Question: Ok all I'm trying to do is change the Text color of the currently selected PagerTabStrip, <URL>'? It should be noted that I'm using CustomPagerSlidingTabStrip.

'''
@Override
public void onPageSelected(int position) {
pagerTabStrip.getChildAt(position).setBackgroundColor(getResources().getColor(R.color.dark_blue));
}
'''
Custom Class I'm using for PagerTabStrip:
'''
public class CustomPagerSlidingTabStrip extends HorizontalScrollView {
public interface IconTabProvider {
public int getPageIconResId(int position);
}
// @formatter:off
private static final int[] ATTRS = new int[] {
android.R.attr.textSize,
android.R.attr.textColor
};
// @formatter:on
private LinearLayout.LayoutParams defaultTabLayoutParams;
private LinearLayout.LayoutParams expandedTabLayoutParams;
private final PageListener pageListener = new PageListener();
public OnPageChangeListener delegatePageListener;
private LinearLayout tabsContainer;
private ViewPager pager;
private int tabCount;
private int currentPosition = 0;
private float currentPositionOffset = 0f;
private Paint rectPaint;
private Paint dividerPaint;
private int indicatorColor = 0xFF666666;
private int underlineColor = 0x1A000000;
private int dividerColor = 0x1A000000;
private boolean shouldExpand = false;
private boolean textAllCaps = true;
private int scrollOffset = 52;
private int indicatorHeight = 8;
private int underlineHeight = 2;
private int dividerPadding = 12;
private int tabPadding = 24;
private int dividerWidth = 1;
private int tabTextSize = 12;
private int tabTextColor = 0xFF666666;
private Typeface tabTypeface = null;
private int tabTypefaceStyle = Typeface.BOLD;
private int lastScrollX = 0;
private int tabBackgroundResId = R.drawable.background_tab;
private Locale locale;
public CustomPagerSlidingTabStrip(Context context) {
this(context, null);
}
public CustomPagerSlidingTabStrip(Context context, AttributeSet attrs) {
this(context, attrs, 0);
}
public CustomPagerSlidingTabStrip(Context context, AttributeSet attrs, int defStyle) {
super(context, attrs, defStyle);
setFillViewport(true);
setWillNotDraw(false);
tabsContainer = new LinearLayout(context);
tabsContainer.setOrientation(LinearLayout.HORIZONTAL);
tabsContainer.setLayoutParams(new LayoutParams(LayoutParams.MATCH_PARENT, LayoutParams.MATCH_PARENT));
addView(tabsContainer);
DisplayMetrics dm = getResources().getDisplayMetrics();
scrollOffset = (int) TypedValue.applyDimension(TypedValue.COMPLEX_UNIT_DIP, scrollOffset, dm);
indicatorHeight = (int) TypedValue.applyDimension(TypedValue.COMPLEX_UNIT_DIP, indicatorHeight, dm);
underlineHeight = (int) TypedValue.applyDimension(TypedValue.COMPLEX_UNIT_DIP, underlineHeight, dm);
dividerPadding = (int) TypedValue.applyDimension(TypedValue.COMPLEX_UNIT_DIP, dividerPadding, dm);
tabPadding = (int) TypedValue.applyDimension(TypedValue.COMPLEX_UNIT_DIP, tabPadding, dm);
dividerWidth = (int) TypedValue.applyDimension(TypedValue.COMPLEX_UNIT_DIP, dividerWidth, dm);
tabTextSize = (int) TypedValue.applyDimension(TypedValue.COMPLEX_UNIT_SP, tabTextSize, dm);
// get system attrs (android:textSize and android:textColor)
TypedArray a = context.obtainStyledAttributes(attrs, ATTRS);
tabTextSize = a.getDimensionPixelSize(0, tabTextSize);
tabTextColor = a.getColor(1, tabTextColor);
a.recycle();
// get custom attrs
a = context.obtainStyledAttributes(attrs, R.styleable.PagerSlidingTabStrip);
indicatorColor = a.getColor(R.styleable.PagerSlidingTabStrip_pstsIndicatorColor, indicatorColor);
underlineColor = a.getColor(R.styleable.PagerSlidingTabStrip_pstsUnderlineColor, underlineColor);
dividerColor = a.getColor(R.styleable.PagerSlidingTabStrip_pstsDividerColor, dividerColor);
indicatorHeight = a.getDimensionPixelSize(R.styleable.PagerSlidingTabStrip_pstsIndicatorHeight, indicatorHeight);
underlineHeight = a.getDimensionPixelSize(R.styleable.PagerSlidingTabStrip_pstsUnderlineHeight, underlineHeight);
dividerPadding = a.getDimensionPixelSize(R.styleable.PagerSlidingTabStrip_pstsDividerPadding, dividerPadding);
tabPadding = a.getDimensionPixelSize(R.styleable.PagerSlidingTabStrip_pstsTabPaddingLeftRight, tabPadding);
tabBackgroundResId = a.getResourceId(R.styleable.PagerSlidingTabStrip_pstsTabBackground, tabBackgroundResId);
shouldExpand = a.getBoolean(R.styleable.PagerSlidingTabStrip_pstsShouldExpand, shouldExpand);
scrollOffset = a.getDimensionPixelSize(R.styleable.PagerSlidingTabStrip_pstsScrollOffset, scrollOffset);
textAllCaps = a.getBoolean(R.styleable.PagerSlidingTabStrip_pstsTextAllCaps, textAllCaps);
a.recycle();
rectPaint = new Paint();
rectPaint.setAntiAlias(true);
rectPaint.setStyle(Style.FILL);
dividerPaint = new Paint();
dividerPaint.setAntiAlias(true);
dividerPaint.setStrokeWidth(dividerWidth);
defaultTabLayoutParams = new LinearLayout.LayoutParams(LayoutParams.WRAP_CONTENT, LayoutParams.MATCH_PARENT);
expandedTabLayoutParams = new LinearLayout.LayoutParams(0, LayoutParams.MATCH_PARENT, 1.0f);
if (locale == null) {
locale = getResources().getConfiguration().locale;
}
}
public void setViewPager(ViewPager pager) {
this.pager = pager;
if (pager.getAdapter() == null) {
throw new IllegalStateException("ViewPager does not have adapter instance.");
}
pager.setOnPageChangeListener(pageListener);
notifyDataSetChanged();
}
public void setOnPageChangeListener(OnPageChangeListener listener) {
this.delegatePageListener = listener;
}
public void notifyDataSetChanged() {
tabsContainer.removeAllViews();
tabCount = pager.getAdapter().getCount();
for (int i = 0; i < tabCount; i++) {
if (pager.getAdapter() instanceof IconTabProvider) {
addIconTab(i, ((IconTabProvider) pager.getAdapter()).getPageIconResId(i));
} else {
addTextTab(i, pager.getAdapter().getPageTitle(i).toString());
}
}
updateTabStyles();
getViewTreeObserver().addOnGlobalLayoutListener(new OnGlobalLayoutListener() {
@SuppressWarnings("deprecation")
@SuppressLint("NewApi")
@Override
public void onGlobalLayout() {
if (Build.VERSION.SDK_INT < Build.VERSION_CODES.JELLY_BEAN) {
getViewTreeObserver().removeGlobalOnLayoutListener(this);
} else {
getViewTreeObserver().removeOnGlobalLayoutListener(this);
}
currentPosition = pager.getCurrentItem();
scrollToChild(currentPosition, 0);
}
});
}
private void addTextTab(final int position, String title) {
TextView tab = new TextView(getContext());
tab.setText(title);
tab.setGravity(Gravity.CENTER);
tab.setSingleLine();
addTab(position, tab);
}
private void addIconTab(final int position, int resId) {
ImageButton tab = new ImageButton(getContext());
tab.setImageResource(resId);
addTab(position, tab);
}
private void addTab(final int position, View tab) {
tab.setFocusable(true);
tab.setOnClickListener(new OnClickListener() {
@Override
public void onClick(View v) {
pager.setCurrentItem(position);
}
});
tab.setPadding(tabPadding, 0, tabPadding, 0);
tabsContainer.addView(tab, position, shouldExpand ? expandedTabLayoutParams : defaultTabLayoutParams);
}
private void updateTabStyles() {
for (int i = 0; i < tabCount; i++) {
View v = tabsContainer.getChildAt(i);
v.setBackgroundResource(tabBackgroundResId);
if (v instanceof TextView) {
TextView tab = (TextView) v;
tab.setTextSize(TypedValue.COMPLEX_UNIT_PX, tabTextSize);
tab.setTypeface(Typeface.createFromAsset(getContext().getAssets(), "fonts/fontawesome-webfont.ttf"), tabTypefaceStyle);
tab.setTextColor(tabTextColor);
// setAllCaps() is only available from API 14, so the upper case is made manually if we are on a
// pre-ICS-build
if (textAllCaps) {
if (Build.VERSION.SDK_INT >= Build.VERSION_CODES.ICE_CREAM_SANDWICH) {
tab.setAllCaps(true);
} else {
tab.setText(tab.getText().toString().toUpperCase(locale));
}
}
}
}
}
private void scrollToChild(int position, int offset) {
if (tabCount == 0) {
return;
}
int newScrollX = tabsContainer.getChildAt(position).getLeft() + offset;
if (position > 0 || offset > 0) {
newScrollX -= scrollOffset;
}
if (newScrollX != lastScrollX) {
lastScrollX = newScrollX;
scrollTo(newScrollX, 0);
}
}
@Override
protected void onDraw(Canvas canvas) {
super.onDraw(canvas);
if (isInEditMode() || tabCount == 0) {
return;
}
final int height = getHeight();
// draw indicator line
rectPaint.setColor(indicatorColor);
// default: line below current tab
View currentTab = tabsContainer.getChildAt(currentPosition);
float lineLeft = currentTab.getLeft();
float lineRight = currentTab.getRight();
// if there is an offset, start interpolating left and right coordinates between current and next tab
if (currentPositionOffset > 0f && currentPosition < tabCount - 1) {
View nextTab = tabsContainer.getChildAt(currentPosition + 1);
final float nextTabLeft = nextTab.getLeft();
final float nextTabRight = nextTab.getRight();
lineLeft = (currentPositionOffset * nextTabLeft + (1f - currentPositionOffset) * lineLeft);
lineRight = (currentPositionOffset * nextTabRight + (1f - currentPositionOffset) * lineRight);
}
canvas.drawRect(lineLeft, height - indicatorHeight, lineRight, height, rectPaint);
// draw underline
rectPaint.setColor(underlineColor);
canvas.drawRect(0, height - underlineHeight, tabsContainer.getWidth(), height, rectPaint);
// draw divider
dividerPaint.setColor(dividerColor);
for (int i = 0; i < tabCount - 1; i++) {
View tab = tabsContainer.getChildAt(i);
canvas.drawLine(tab.getRight(), dividerPadding, tab.getRight(), height - dividerPadding, dividerPaint);
}
}
private class PageListener implements OnPageChangeListener {
@Override
public void onPageScrolled(int position, float positionOffset, int positionOffsetPixels) {
currentPosition = position;
currentPositionOffset = positionOffset;
scrollToChild(position, (int) (positionOffset * tabsContainer.getChildAt(position).getWidth()));
invalidate();
if (delegatePageListener != null) {
delegatePageListener.onPageScrolled(position, positionOffset, positionOffsetPixels);
}
}
@Override
public void onPageScrollStateChanged(int state) {
if (state == ViewPager.SCROLL_STATE_IDLE) {
scrollToChild(pager.getCurrentItem(), 0);
}
if (delegatePageListener != null) {
delegatePageListener.onPageScrollStateChanged(state);
}
}
@Override
public void onPageSelected(int position) {
if (delegatePageListener != null) {
delegatePageListener.onPageSelected(position);
}
}
}
public void setIndicatorColor(int indicatorColor) {
this.indicatorColor = indicatorColor;
invalidate();
}
public void setIndicatorColorResource(int resId) {
this.indicatorColor = getResources().getColor(resId);
invalidate();
}
public int getIndicatorColor() {
return this.indicatorColor;
}
public void setIndicatorHeight(int indicatorLineHeightPx) {
this.indicatorHeight = indicatorLineHeightPx;
invalidate();
}
public int getIndicatorHeight() {
return indicatorHeight;
}
public void setUnderlineColor(int underlineColor) {
this.underlineColor = underlineColor;
invalidate();
}
public void setUnderlineColorResource(int resId) {
this.underlineColor = getResources().getColor(resId);
invalidate();
}
public int getUnderlineColor() {
return underlineColor;
}
public void setDividerColor(int dividerColor) {
this.dividerColor = dividerColor;
invalidate();
}
public void setDividerColorResource(int resId) {
this.dividerColor = getResources().getColor(resId);
invalidate();
}
public int getDividerColor() {
return dividerColor;
}
public void setUnderlineHeight(int underlineHeightPx) {
this.underlineHeight = underlineHeightPx;
invalidate();
}
public int getUnderlineHeight() {
return underlineHeight;
}
public void setDividerPadding(int dividerPaddingPx) {
this.dividerPadding = dividerPaddingPx;
invalidate();
}
public int getDividerPadding() {
return dividerPadding;
}
public void setScrollOffset(int scrollOffsetPx) {
this.scrollOffset = scrollOffsetPx;
invalidate();
}
public int getScrollOffset() {
return scrollOffset;
}
public void setShouldExpand(boolean shouldExpand) {
this.shouldExpand = shouldExpand;
requestLayout();
}
public boolean getShouldExpand() {
return shouldExpand;
}
public boolean isTextAllCaps() {
return textAllCaps;
}
public void setAllCaps(boolean textAllCaps) {
this.textAllCaps = textAllCaps;
}
public void setTextSize(int textSizePx) {
this.tabTextSize = textSizePx;
updateTabStyles();
}
public int getTextSize() {
return tabTextSize;
}
public void setTextColor(int textColor) {
this.tabTextColor = textColor;
updateTabStyles();
}
public void setTextColorResource(int resId) {
this.tabTextColor = getResources().getColor(resId);
updateTabStyles();
}
public int getTextColor() {
return tabTextColor;
}
public void setTypeface(Typeface typeface, int style) {
this.tabTypeface = typeface;
this.tabTypefaceStyle = style;
updateTabStyles();
}
public void setTabBackground(int resId) {
this.tabBackgroundResId = resId;
}
public int getTabBackground() {
return tabBackgroundResId;
}
public void setTabPaddingLeftRight(int paddingPx) {
this.tabPadding = paddingPx;
updateTabStyles();
}
public int getTabPaddingLeftRight() {
return tabPadding;
}
@Override
public void onRestoreInstanceState(Parcelable state) {
SavedState savedState = (SavedState) state;
super.onRestoreInstanceState(savedState.getSuperState());
currentPosition = savedState.currentPosition;
requestLayout();
}
@Override
public Parcelable onSaveInstanceState() {
Parcelable superState = super.onSaveInstanceState();
SavedState savedState = new SavedState(superState);
savedState.currentPosition = currentPosition;
return savedState;
}
static class SavedState extends BaseSavedState {
int currentPosition;
public SavedState(Parcelable superState) {
super(superState);
}
private SavedState(Parcel in) {
super(in);
currentPosition = in.readInt();
}
@Override
public void writeToParcel(Parcel dest, int flags) {
super.writeToParcel(dest, flags);
dest.writeInt(currentPosition);
}
public static final Creator<SavedState> CREATOR = new Creator<SavedState>() {
@Override
public SavedState createFromParcel(Parcel in) {
return new SavedState(in);
}
@Override
public SavedState[] newArray(int size) {
return new SavedState[size];
}
};
}
'''
}
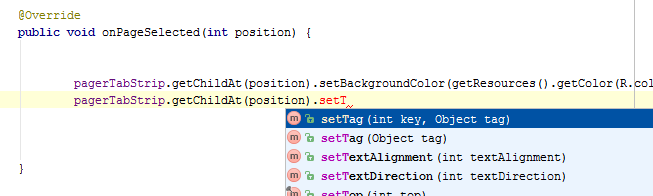
Answer: Your issue is inside of the CustomPagerSlidingTabStrip.
Change it to this:
'''
@Override
public void onPageSelected(int position) {
updateTabStyles();
View v = tabsContainer.getChildAt(position);
TextView tab = (TextView) v;
tab.setTextColor(getResources().getColor(R.color.shuffleBlueDark2));
if (delegatePageListener != null) {
delegatePageListener.onPageSelected(position);
}
}
'''